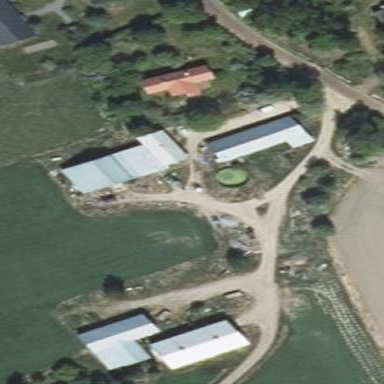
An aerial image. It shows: Farmyard area.